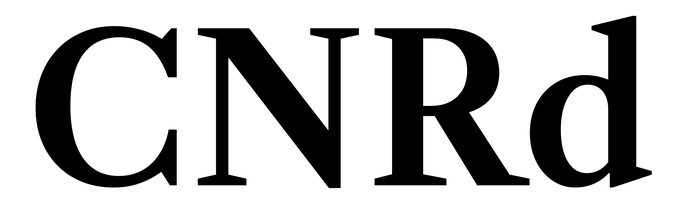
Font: LibreCaslonText_SemiBold